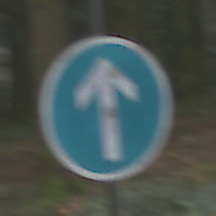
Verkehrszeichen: VorgeschriebeneFahrtrichtungGeradeaus
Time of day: Midday
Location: Outdoor (Nature)
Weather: Overcast
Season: NotSpecified
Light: Natural